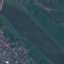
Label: River